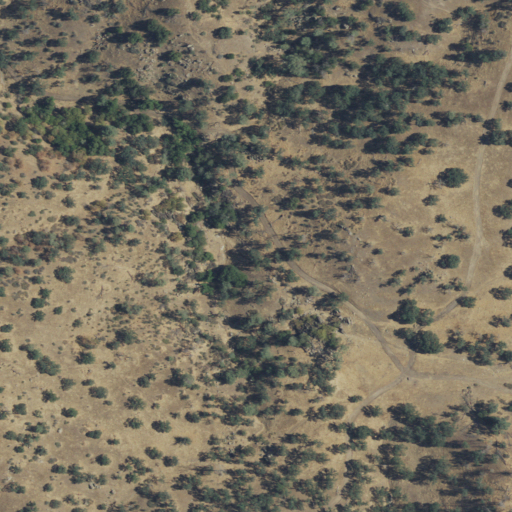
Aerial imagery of plain(s) in California named Tollhouse Flat containing grassland, deciduous forest, shrub, and evergreen forest